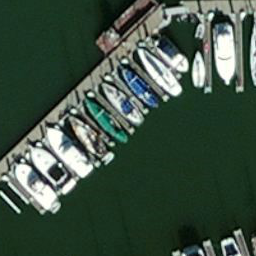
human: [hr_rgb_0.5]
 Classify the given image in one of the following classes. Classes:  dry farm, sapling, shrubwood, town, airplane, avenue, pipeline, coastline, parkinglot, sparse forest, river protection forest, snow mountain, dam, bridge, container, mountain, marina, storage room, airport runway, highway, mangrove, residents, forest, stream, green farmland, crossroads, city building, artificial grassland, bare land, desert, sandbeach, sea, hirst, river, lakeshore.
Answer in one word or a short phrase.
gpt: marina